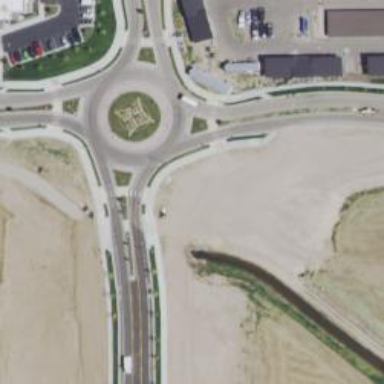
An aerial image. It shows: Marked road crossing.